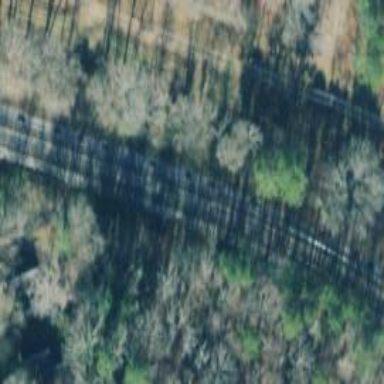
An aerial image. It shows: Railway track.